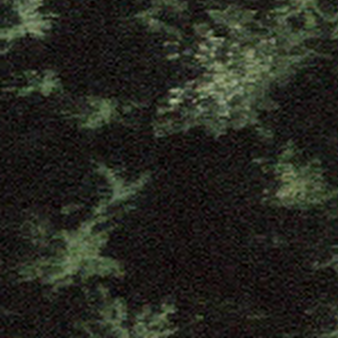
Label: other